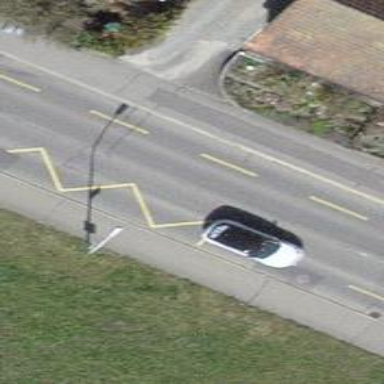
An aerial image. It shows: Platform for public transport on the road.